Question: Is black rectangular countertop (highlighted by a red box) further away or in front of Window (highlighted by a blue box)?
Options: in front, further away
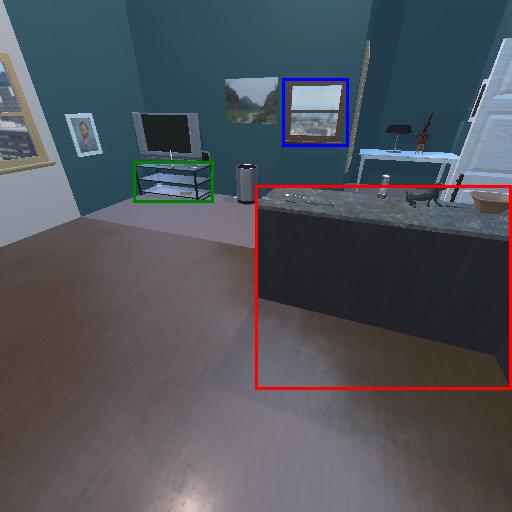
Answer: in front